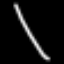
Label: line